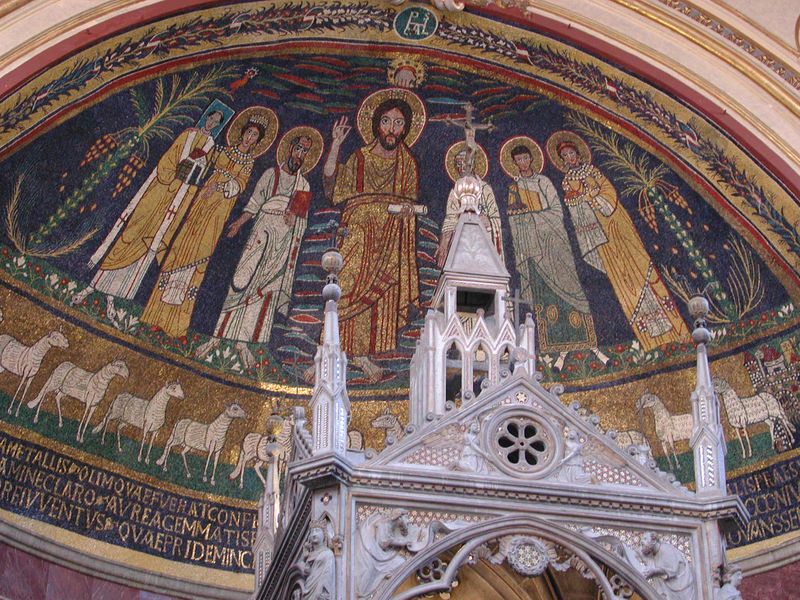
Titel: Santa Cecilia
Standort: Rom, S. Cecilia in Trastevere (EU - I - Latium)
Schlagwörter: baum, blau, gott, mann, bäume, grün, landschaft, menschen, blumen, marmor, rot, tiere, bild, kirche, gold, decke, innen, pflanzen, turm, schrift, kuppel, inschrift, lamm, schaf, mosaik, altar, ranke, heiligenschein, rosette, christus, jesus, chor, baldachin, schriftrolle, heilige, heilig, schafe, schaffe, ziborium, pantrokrator